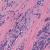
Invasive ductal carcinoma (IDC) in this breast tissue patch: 1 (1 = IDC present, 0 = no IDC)